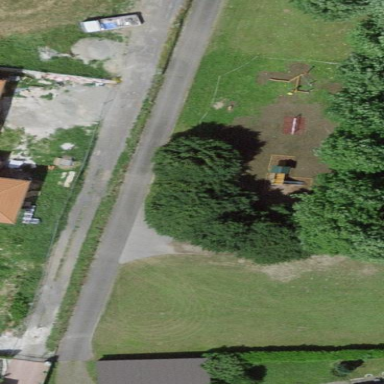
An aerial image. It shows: Playground area for leisure land.